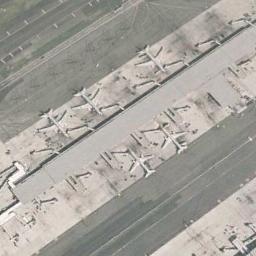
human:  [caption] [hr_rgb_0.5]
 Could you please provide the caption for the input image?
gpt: Two rows of planes are parked on the open space next to the runway .

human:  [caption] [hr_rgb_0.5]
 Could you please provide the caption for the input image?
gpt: Five planes parked next to boarding bridges of the striped terminal .

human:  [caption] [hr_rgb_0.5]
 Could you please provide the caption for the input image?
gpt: Five planes parked at their corresponding positions forming two rows .

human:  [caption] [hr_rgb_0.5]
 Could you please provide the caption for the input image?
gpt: Several planes of different sizes are neatly parked beside buildings in the airport .

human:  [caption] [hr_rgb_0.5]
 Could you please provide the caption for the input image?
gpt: Five planes are in the parking lot .